Question: I wanted to start by saying that I've perused the other questions here including the one at <URL>. I tried pretty much copy/pasting the examples there but I'm still having the issue. I am also pretty new to R in general
FWIW I'm using R studio on ubuntu 13.10 to do this. I have a vector of values 1:8773 or so of square footages of buildings. When I try
'''
qplot(sqFootage, geom = "histogram", colour = "red")
'''
I get this picture :.

Clearly that's not red; it does the same thing for other colors (green, dark green, dodgerblue, firebrickred4) and I'm not sure why.
I've imported the 'ggplot2' library (or else it wouldn't even show up I guess). Any advice?
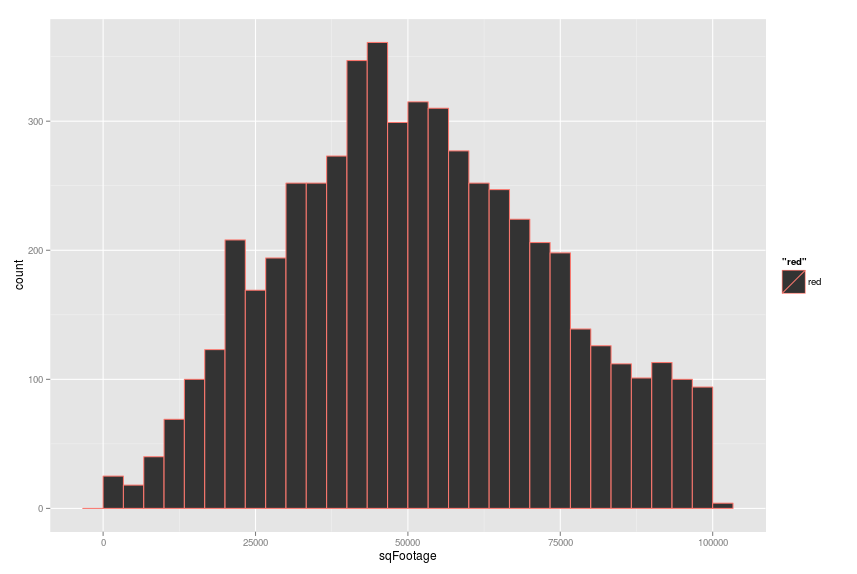
Answer: Replace 'colour' with 'fill':
'''
qplot(sqFootage, geom = "histogram", fill = I("red"))
'''
The parameter 'colour' is used to define the colours of the borders of the rectangles.
Furthermore, you have to use the 'I' function. Otherwise, '"red"' is interpreted as a factor (as Ben Bolker points out).